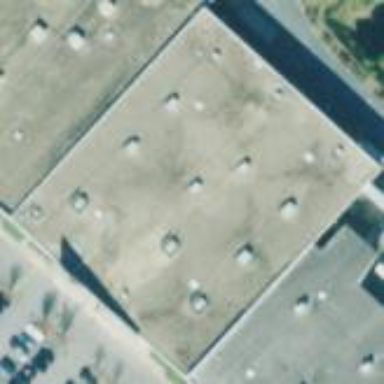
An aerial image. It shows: Building.